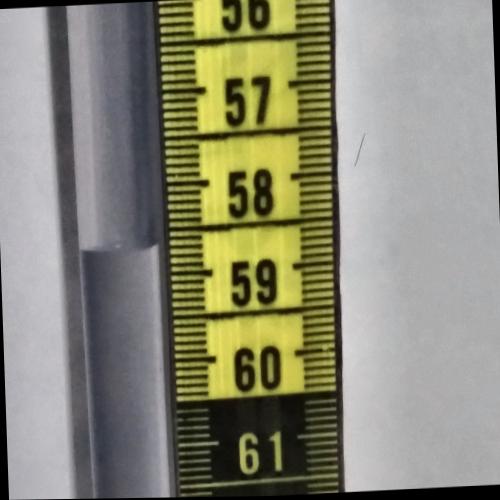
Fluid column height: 58.7 cm